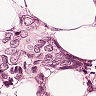
Metastatic tissue present: yes